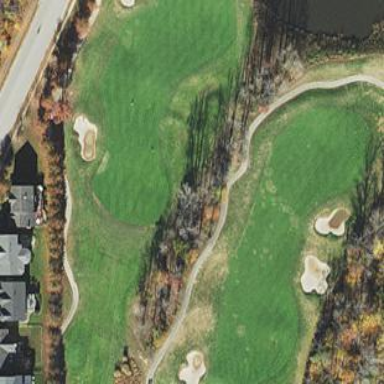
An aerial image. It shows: Well-maintained grassy area designated as golf fairway.